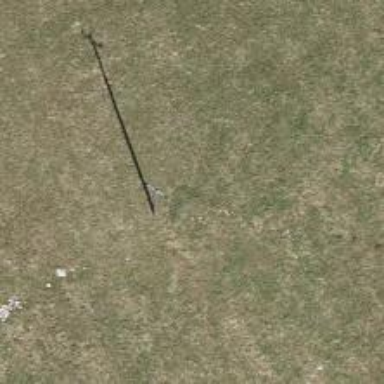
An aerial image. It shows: Power pole.